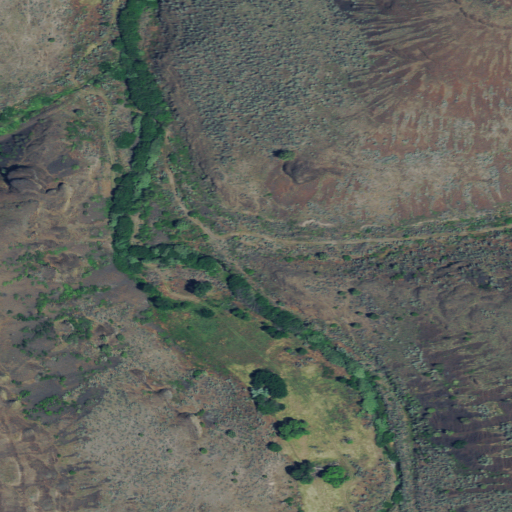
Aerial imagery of valley in Oregon named Springston Canyon containing shrub and grassland